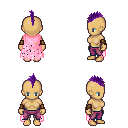
a pixel art fantasy rpg character, female body template, human, tanned skin, pink tattered cape, magenta pants, purple mohawk hairstyle, cloth bracers, four views (front, back, left, right), 2x2 character sprite sheet, small pixel art, hard edges, no anti-aliasing